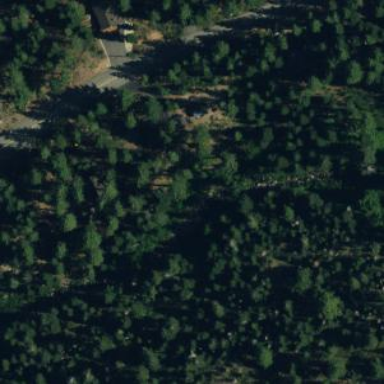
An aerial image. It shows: Woodland with evergreen needle-leaved trees.